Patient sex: M
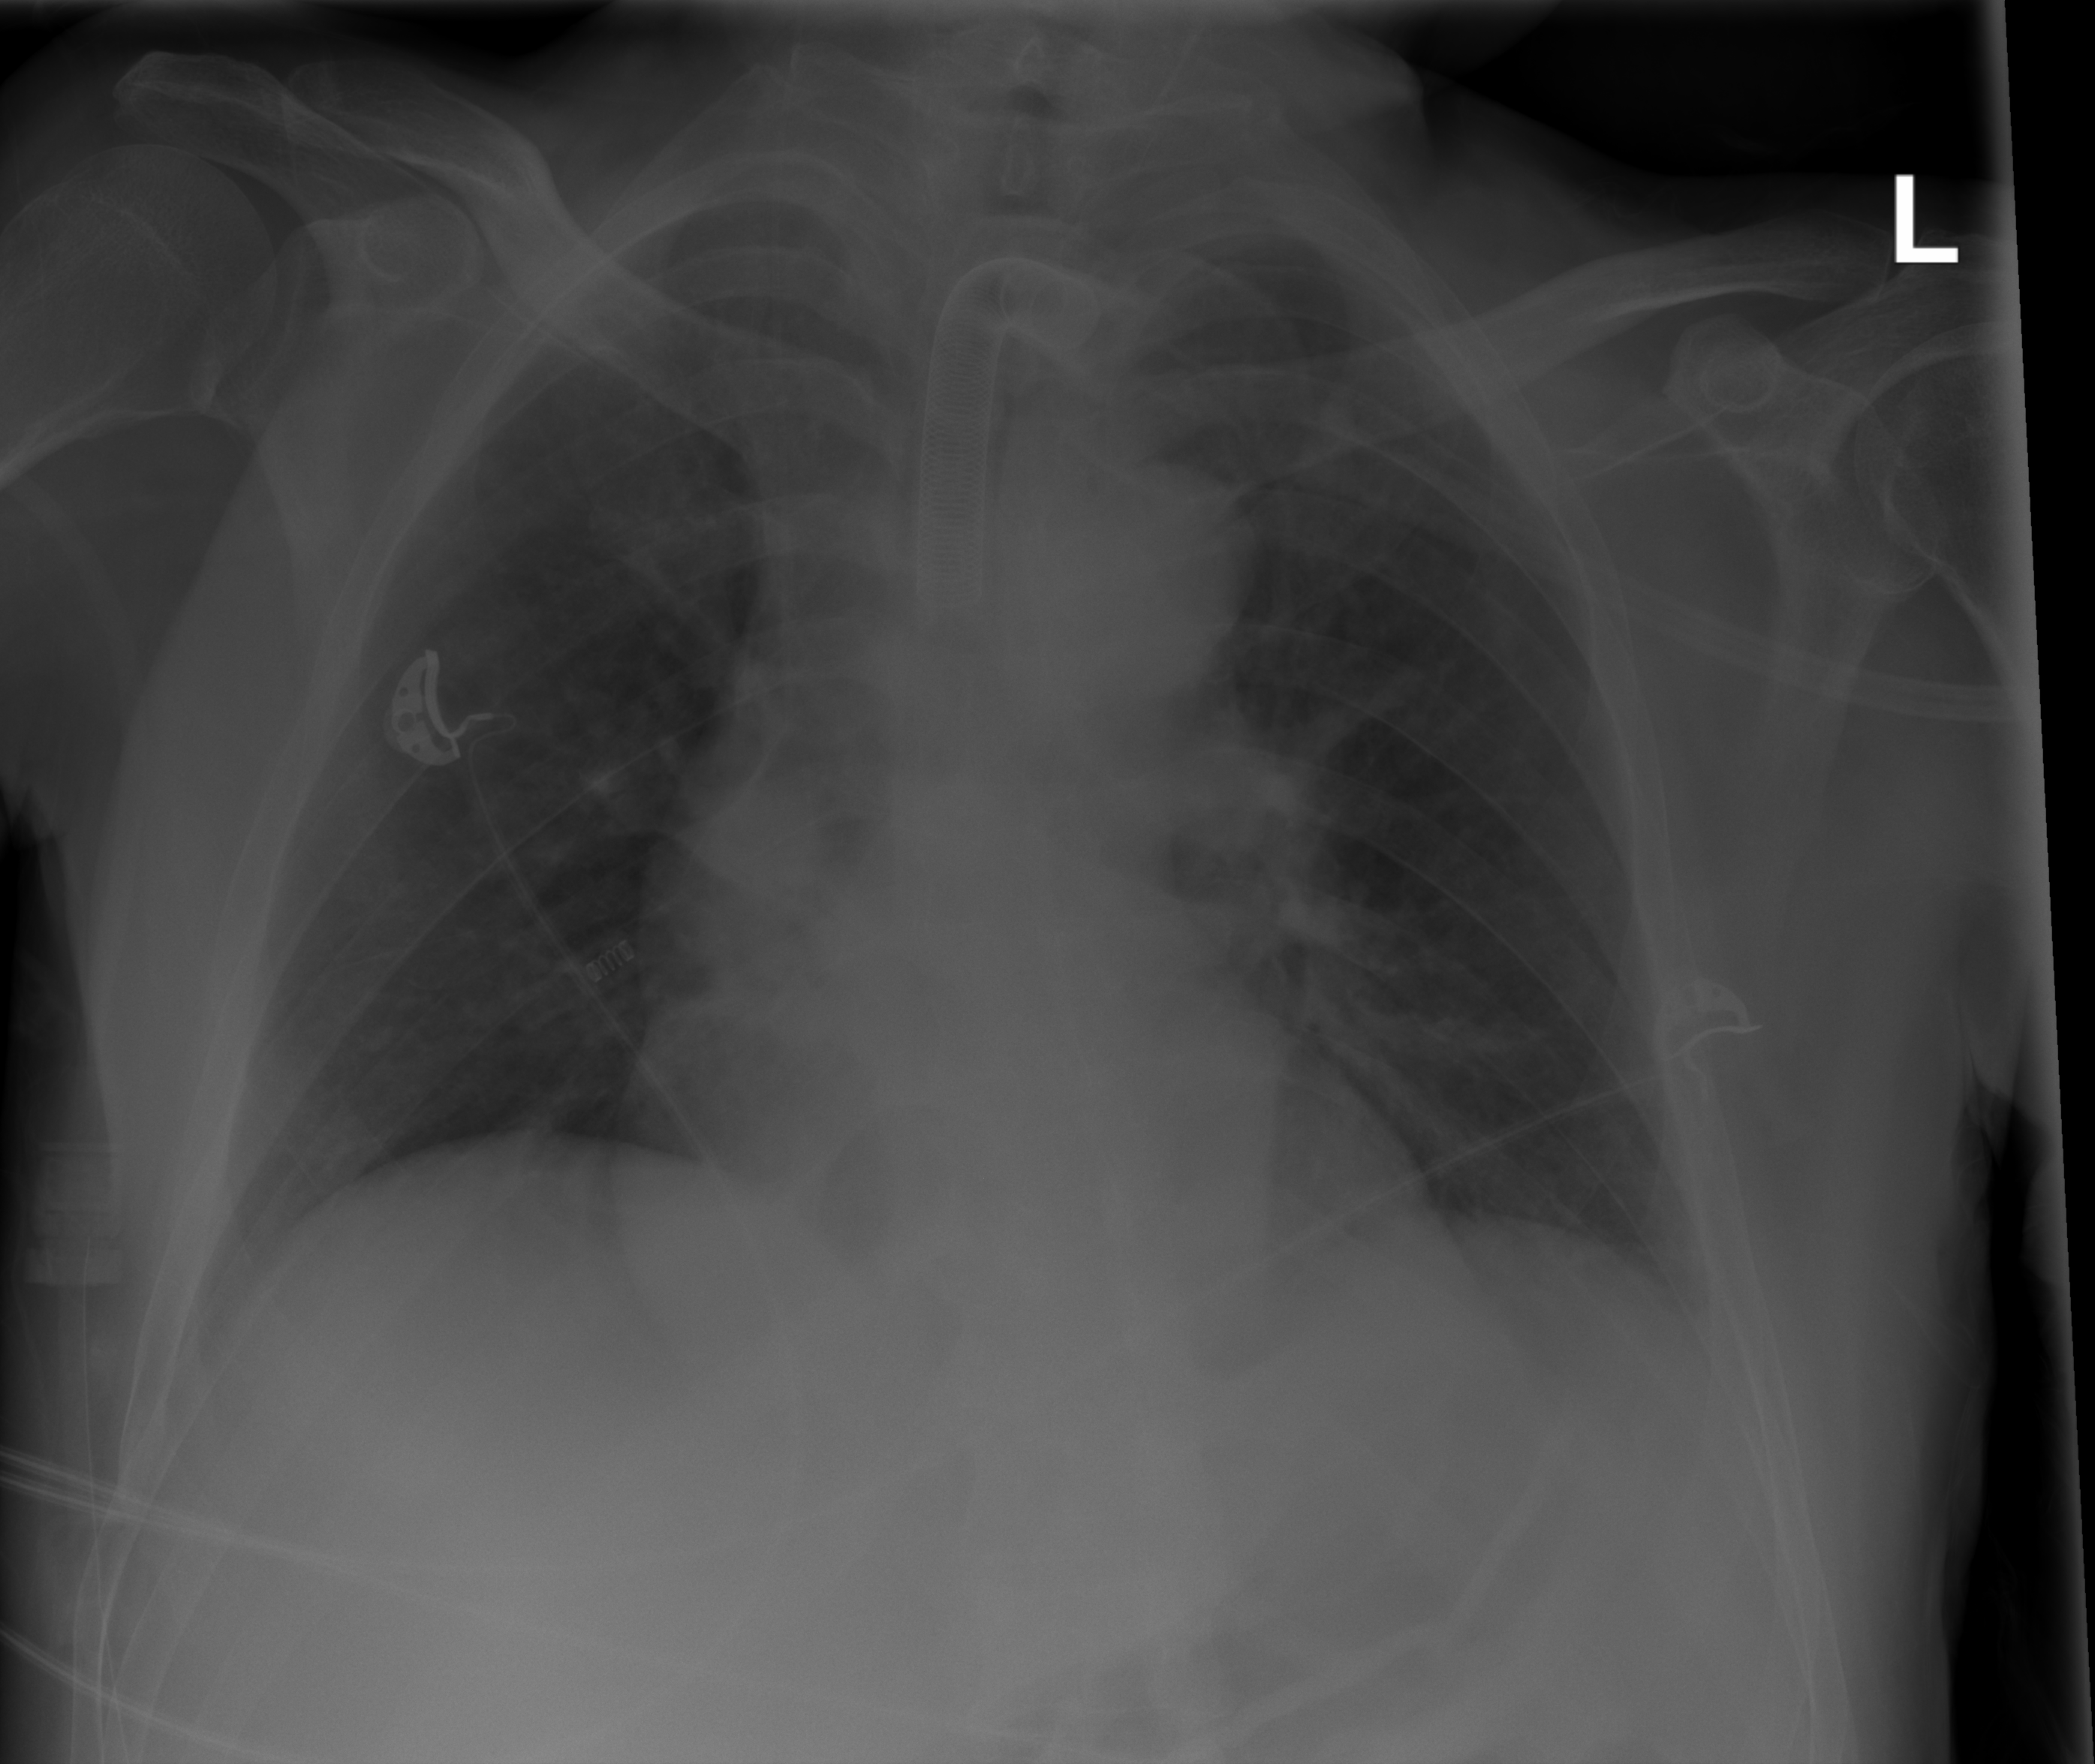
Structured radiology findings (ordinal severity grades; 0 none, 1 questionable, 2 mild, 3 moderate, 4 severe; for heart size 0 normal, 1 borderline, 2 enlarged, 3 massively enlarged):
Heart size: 0
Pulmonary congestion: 0
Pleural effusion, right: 0
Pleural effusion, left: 0
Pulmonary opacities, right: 0
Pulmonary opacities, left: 0
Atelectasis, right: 0
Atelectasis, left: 2